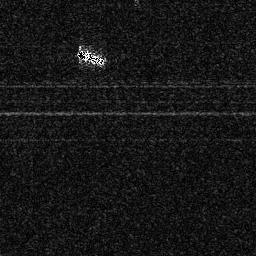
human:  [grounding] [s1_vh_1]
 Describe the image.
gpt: In the satellite image, there is  <ref>1 medium ship </ref> <box>[[29, 17, 41, 25, 0]]</box> located at top.